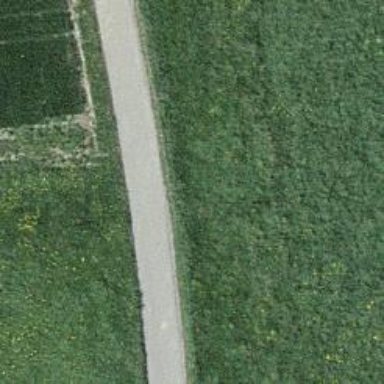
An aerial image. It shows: Unclassified road with grade 2 track type.